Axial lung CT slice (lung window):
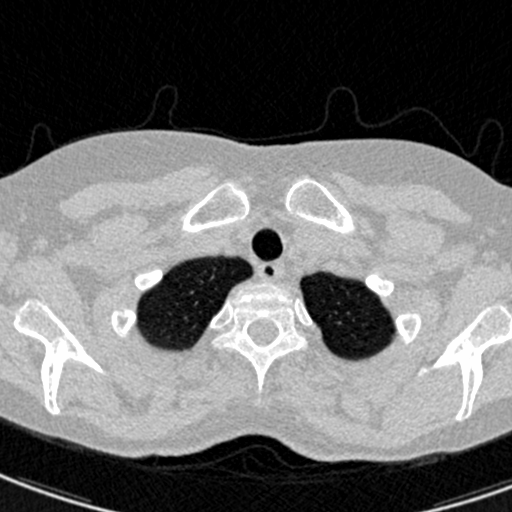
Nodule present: no